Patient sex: M
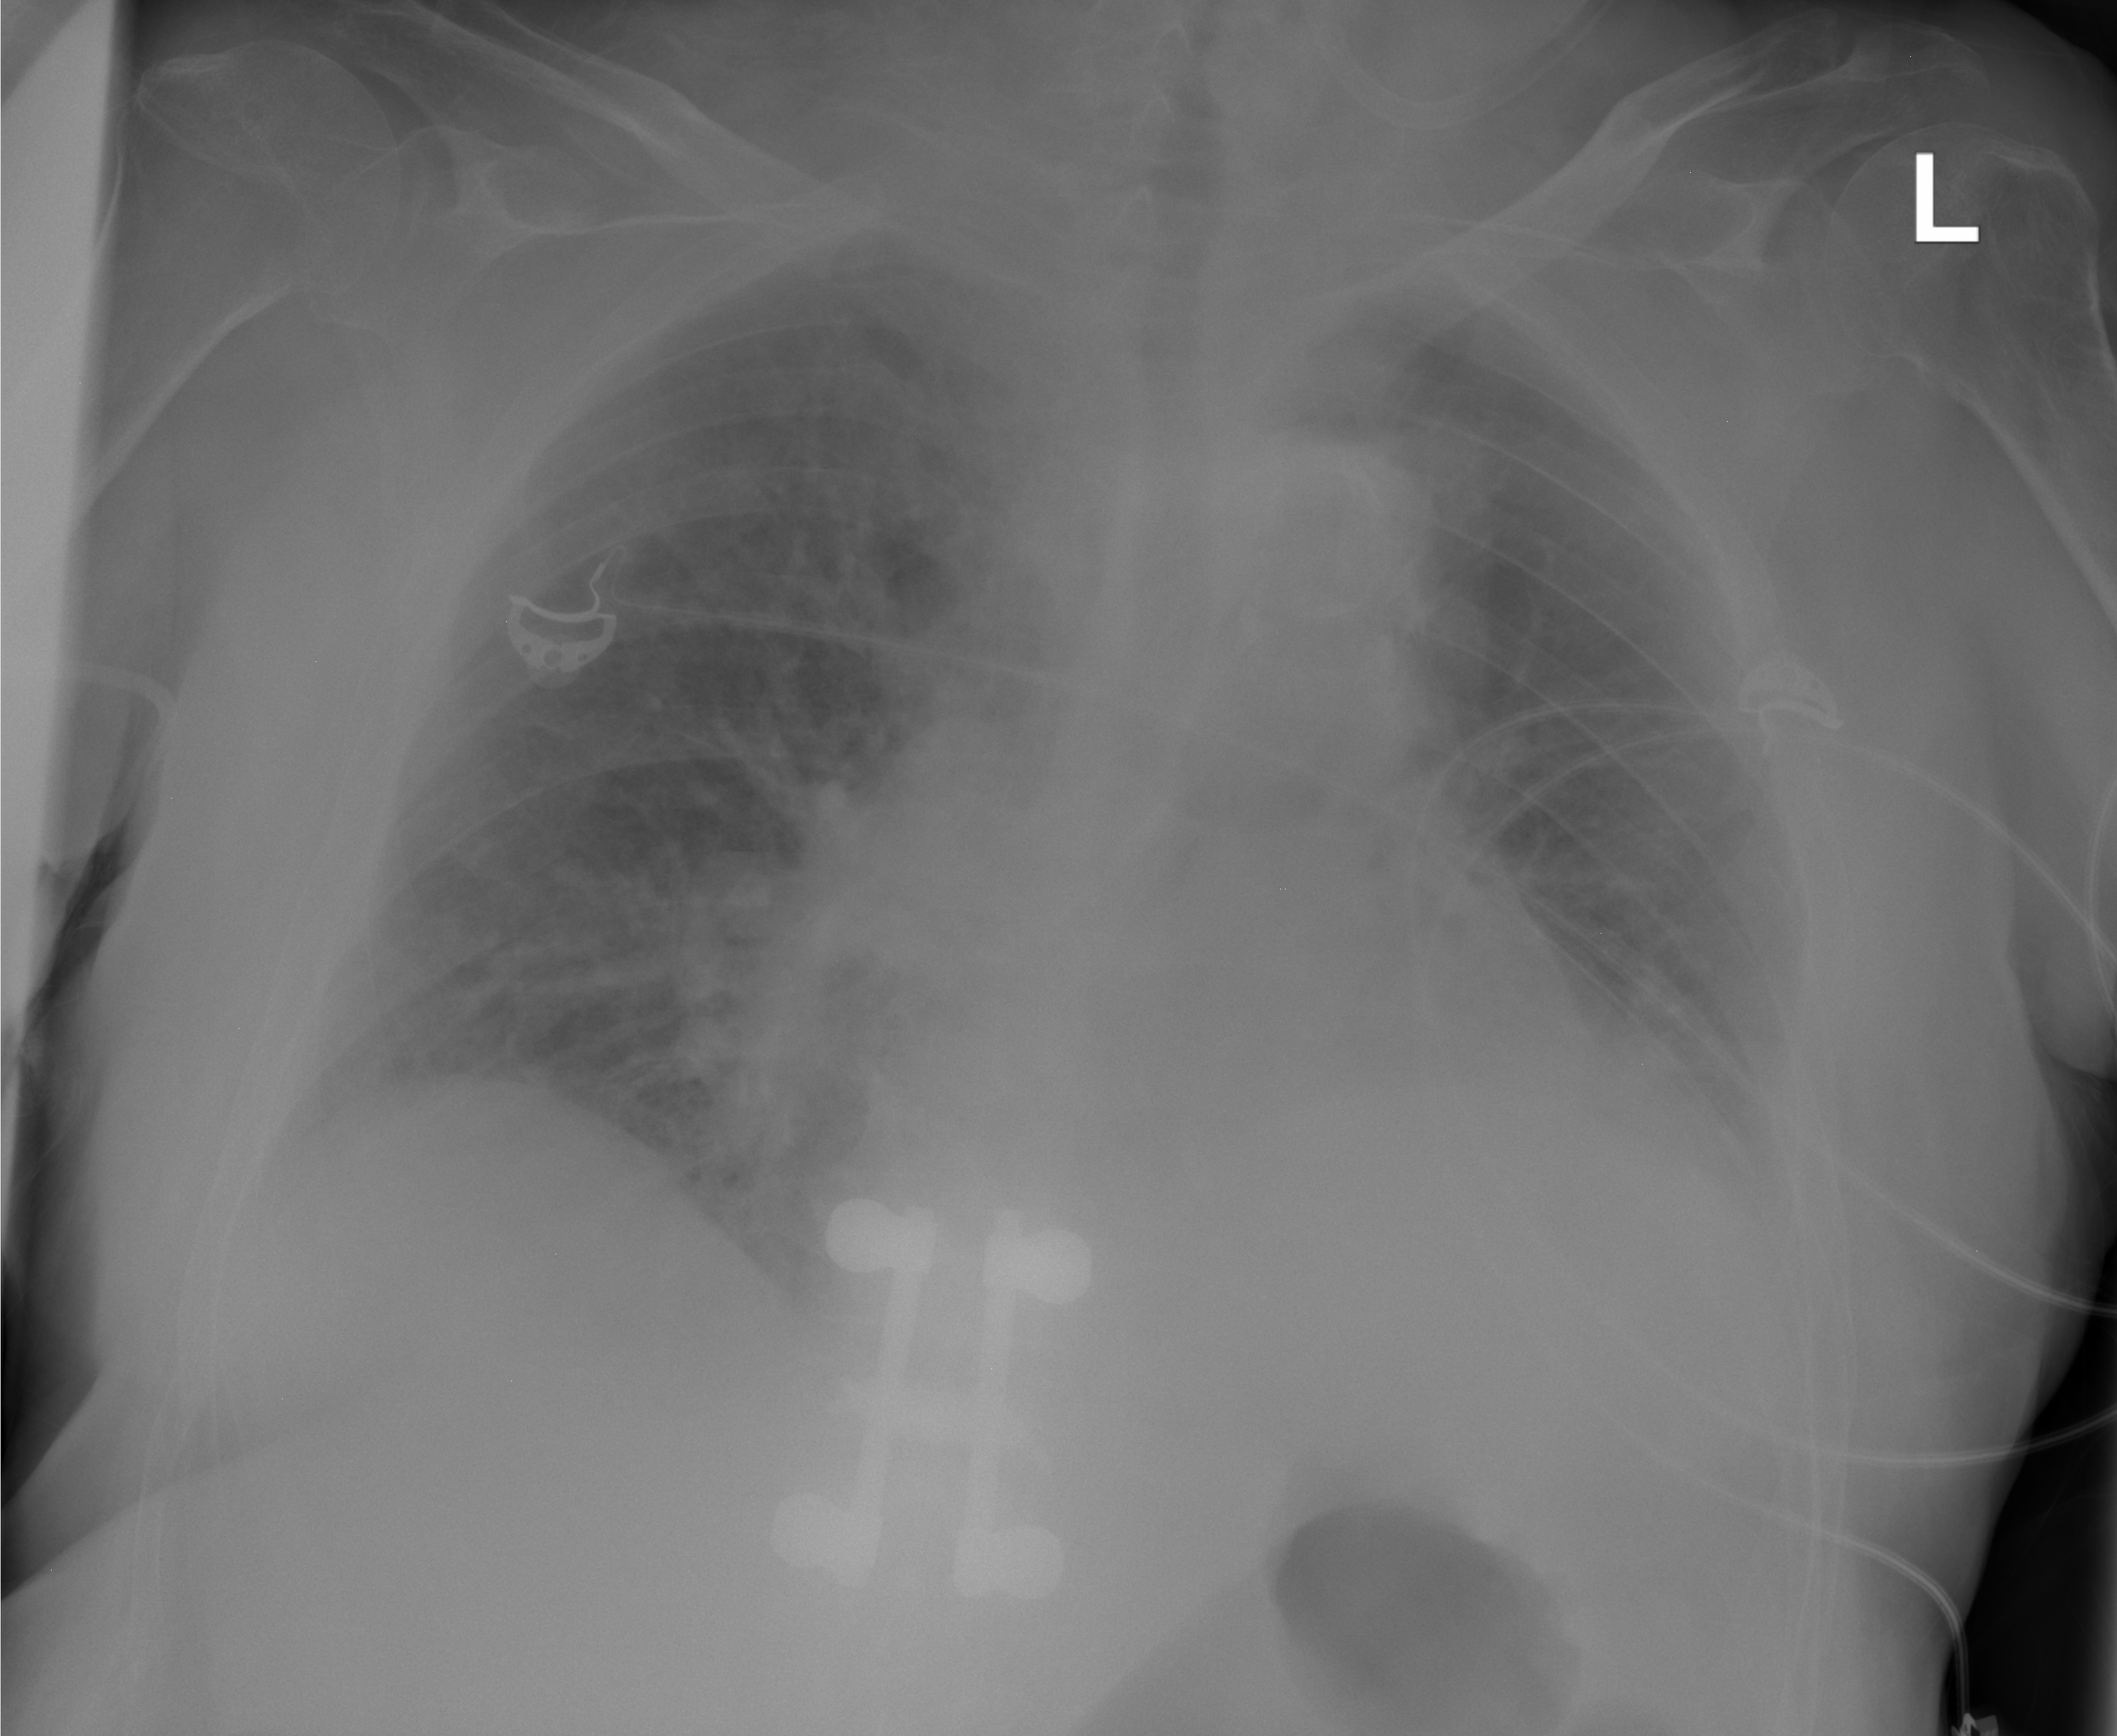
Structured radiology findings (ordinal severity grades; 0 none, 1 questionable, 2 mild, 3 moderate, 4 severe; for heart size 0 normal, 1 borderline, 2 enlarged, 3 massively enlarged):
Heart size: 2
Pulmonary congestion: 2
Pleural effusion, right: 1
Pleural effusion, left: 1
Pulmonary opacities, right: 2
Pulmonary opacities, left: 2
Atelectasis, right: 3
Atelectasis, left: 2